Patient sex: F
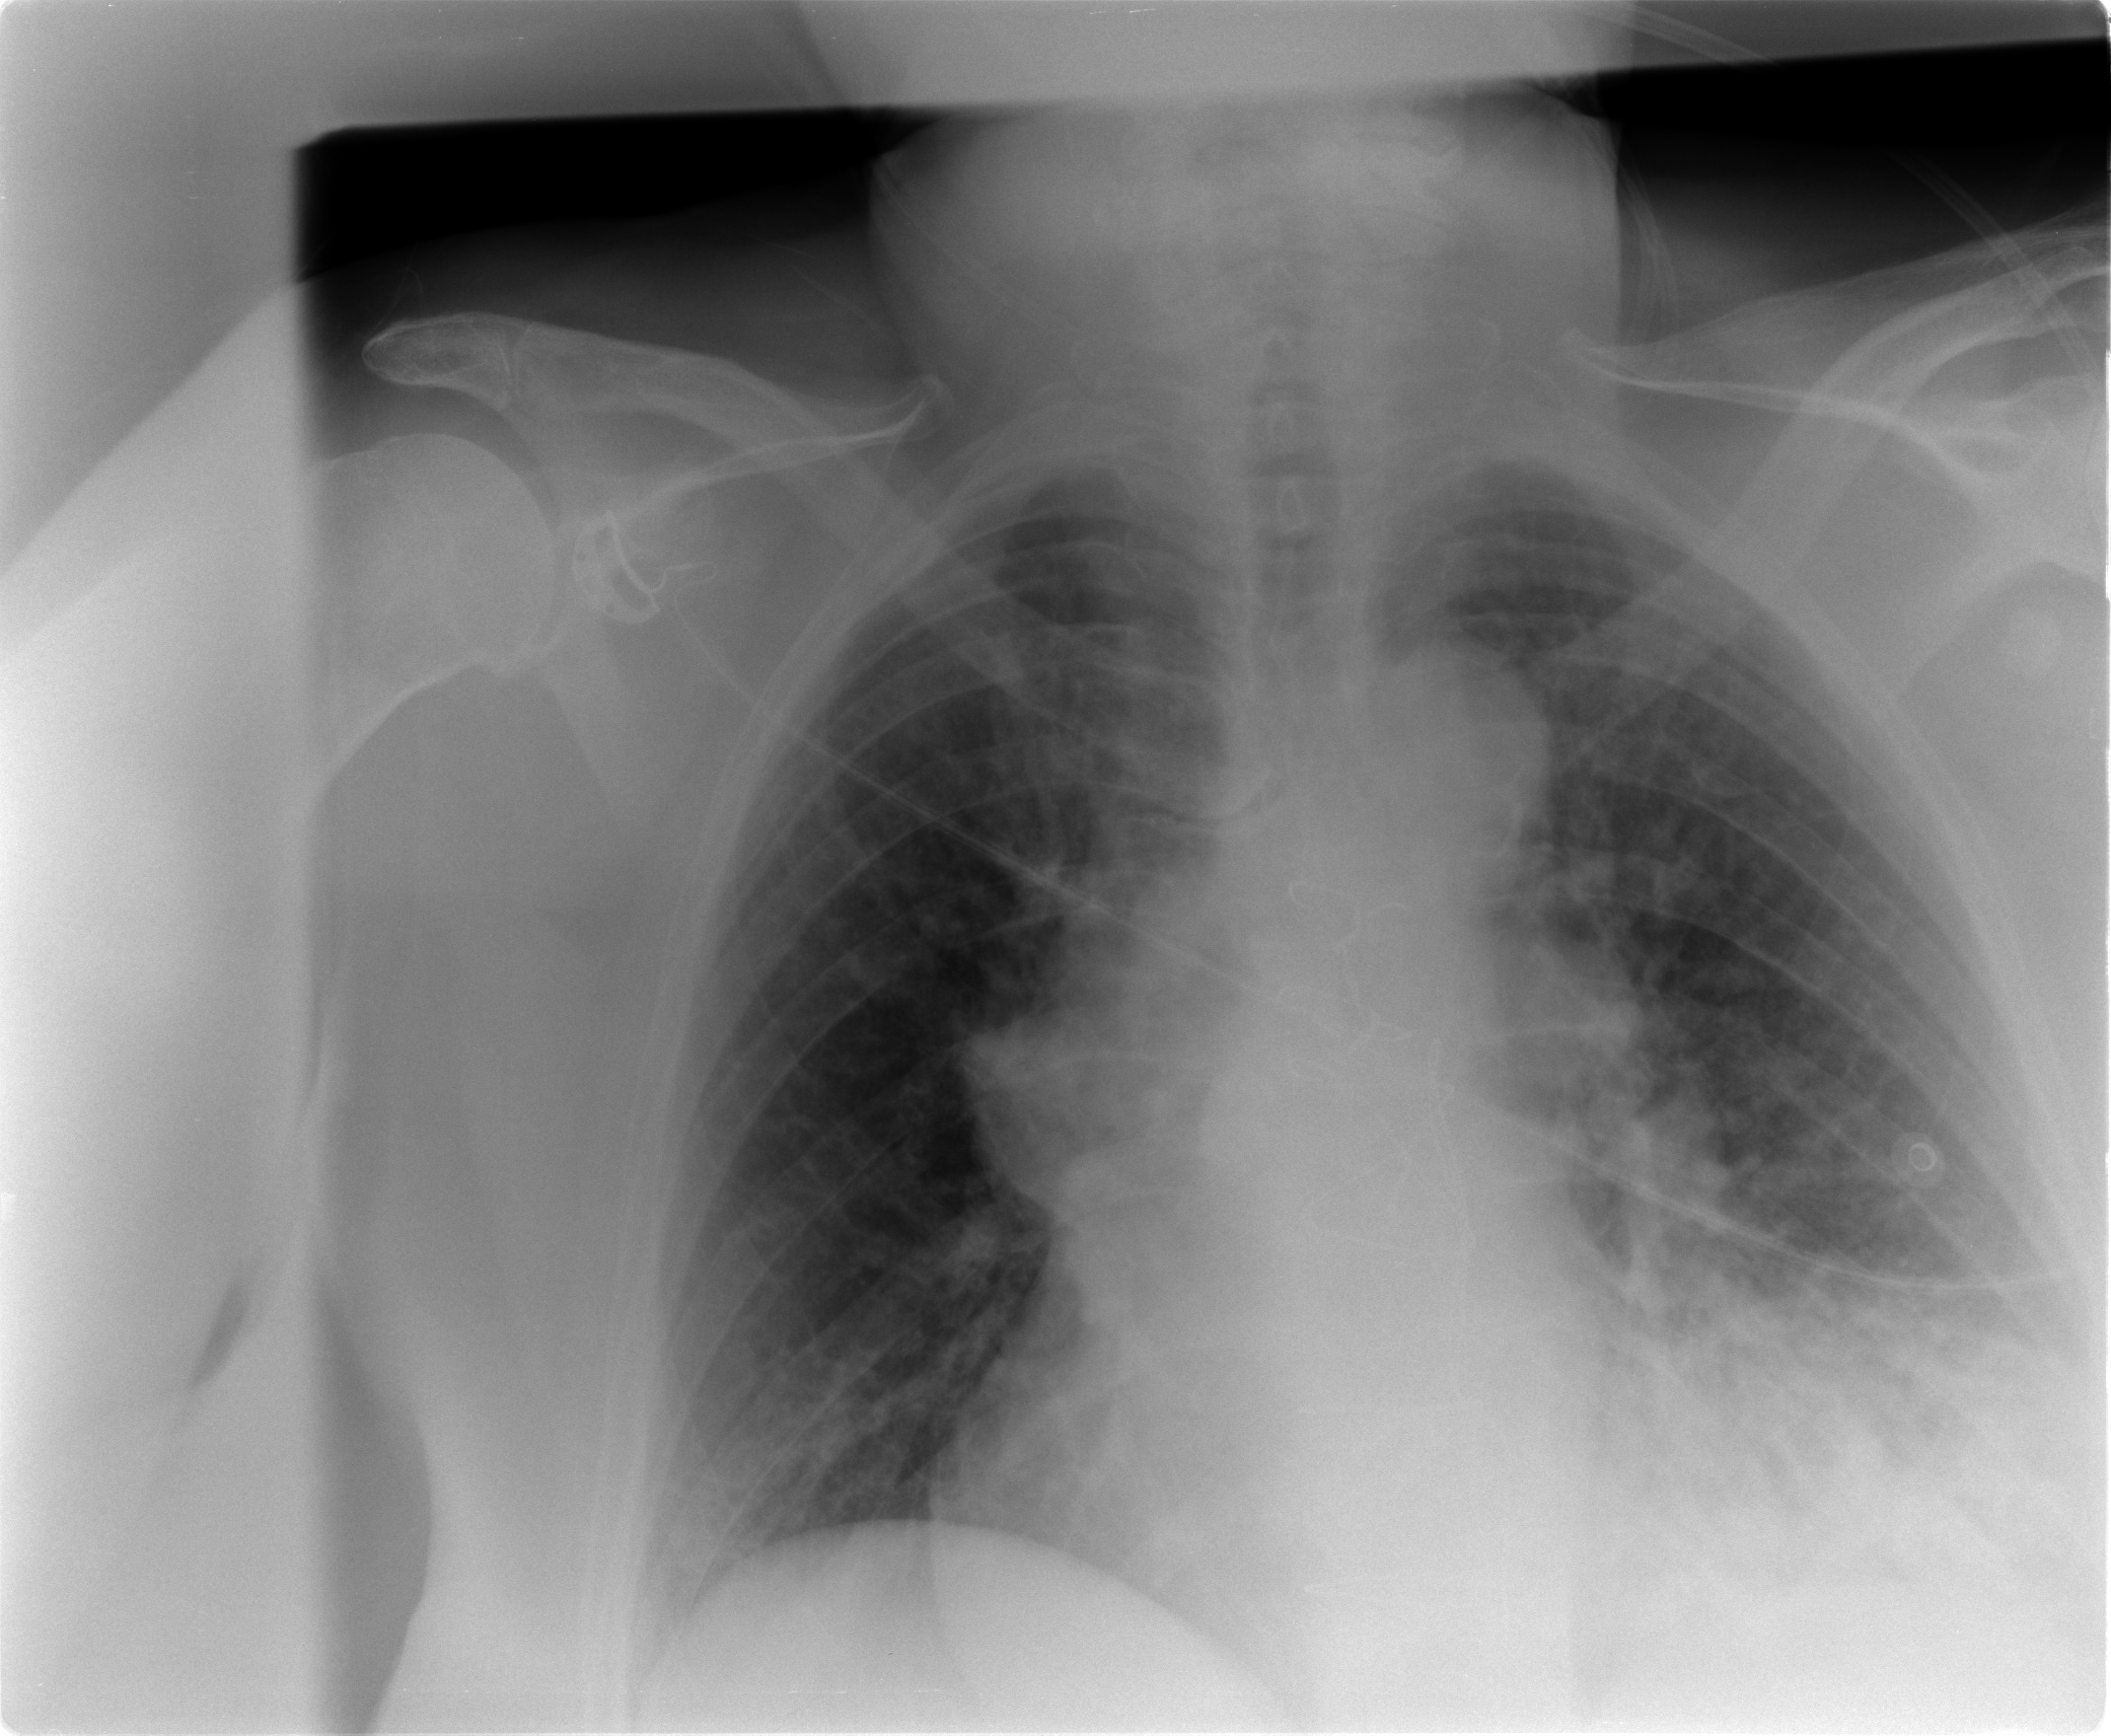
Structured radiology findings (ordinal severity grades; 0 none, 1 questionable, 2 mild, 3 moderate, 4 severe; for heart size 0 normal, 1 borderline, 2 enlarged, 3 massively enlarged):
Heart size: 2
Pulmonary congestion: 2
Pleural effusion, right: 0
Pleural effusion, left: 2
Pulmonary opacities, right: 0
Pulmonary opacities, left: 2
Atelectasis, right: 0
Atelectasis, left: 2